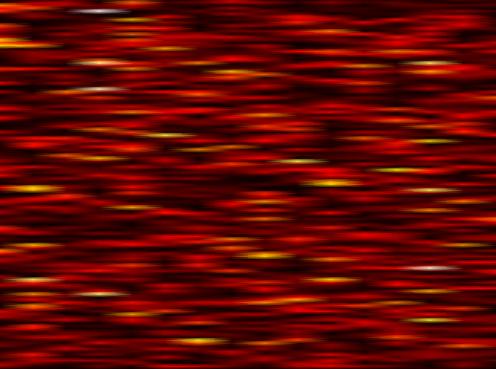
Label: UFMC